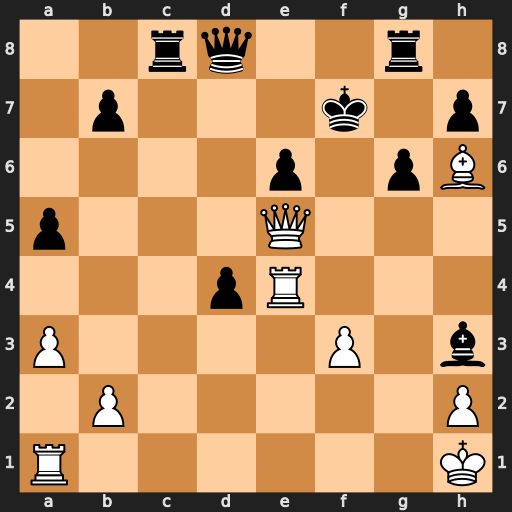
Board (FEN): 2rq2r1/1p3k1p/4p1pB/p3Q3/3pR3/P4P1b/1P5P/R6K
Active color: w
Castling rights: -
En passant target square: -
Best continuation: Bg5 Qc7 Qf6+